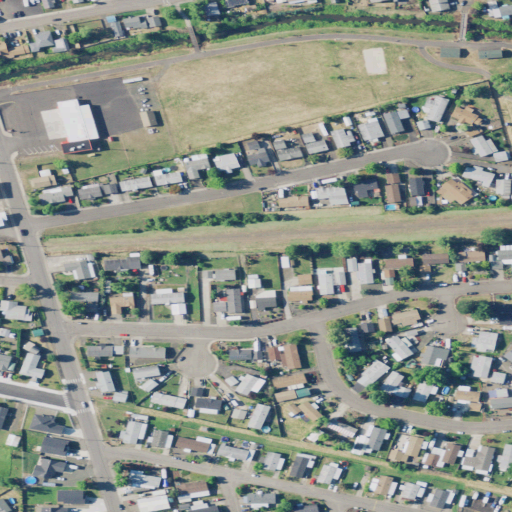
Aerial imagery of valley in Oregon named Camas Swale containing medium intensity development, low intensity development, pasture, high intensity development, and open development